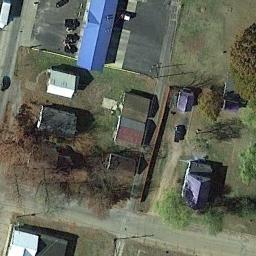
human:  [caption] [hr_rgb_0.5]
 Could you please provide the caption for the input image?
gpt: The medium residential area has some houses on the grass .

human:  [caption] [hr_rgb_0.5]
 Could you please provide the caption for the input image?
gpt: There are many buildings of different shapes and sizes in medium residential area .

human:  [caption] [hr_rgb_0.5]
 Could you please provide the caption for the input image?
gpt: There are only a few houses in a mid-sized residential area .

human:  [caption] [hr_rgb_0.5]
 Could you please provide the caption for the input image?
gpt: The medium residential is on the grass next to the road .

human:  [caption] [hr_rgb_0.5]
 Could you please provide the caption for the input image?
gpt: There are some buildings and brown trees on the medium residential area .